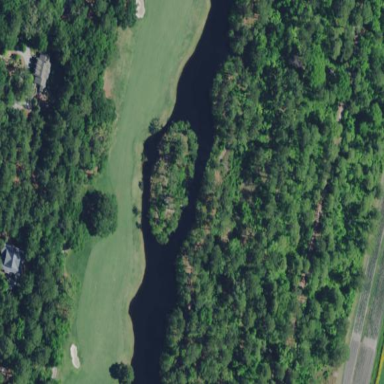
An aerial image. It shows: Area with grass used as rough in golf course.